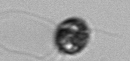
Label: flagellate_morphotype1